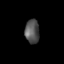
Tissue: skin
Cell type: Epithelial cells
Senescence score: 0.2852
Nuclear area (px): 334
Mean DAPI intensity: 84.26